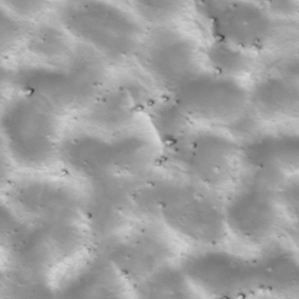
Label: non_frost